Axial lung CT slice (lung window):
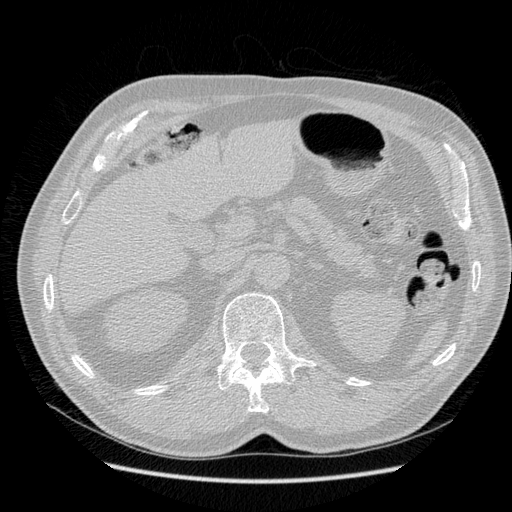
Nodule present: no